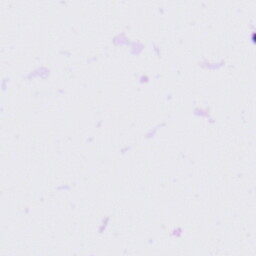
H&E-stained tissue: Tonsil